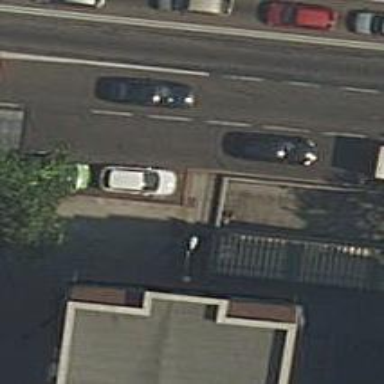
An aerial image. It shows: Parking entrance.